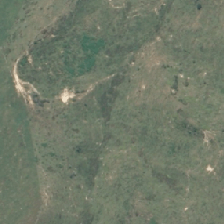
Land cover: low_producing_grassland